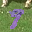
Label: 9